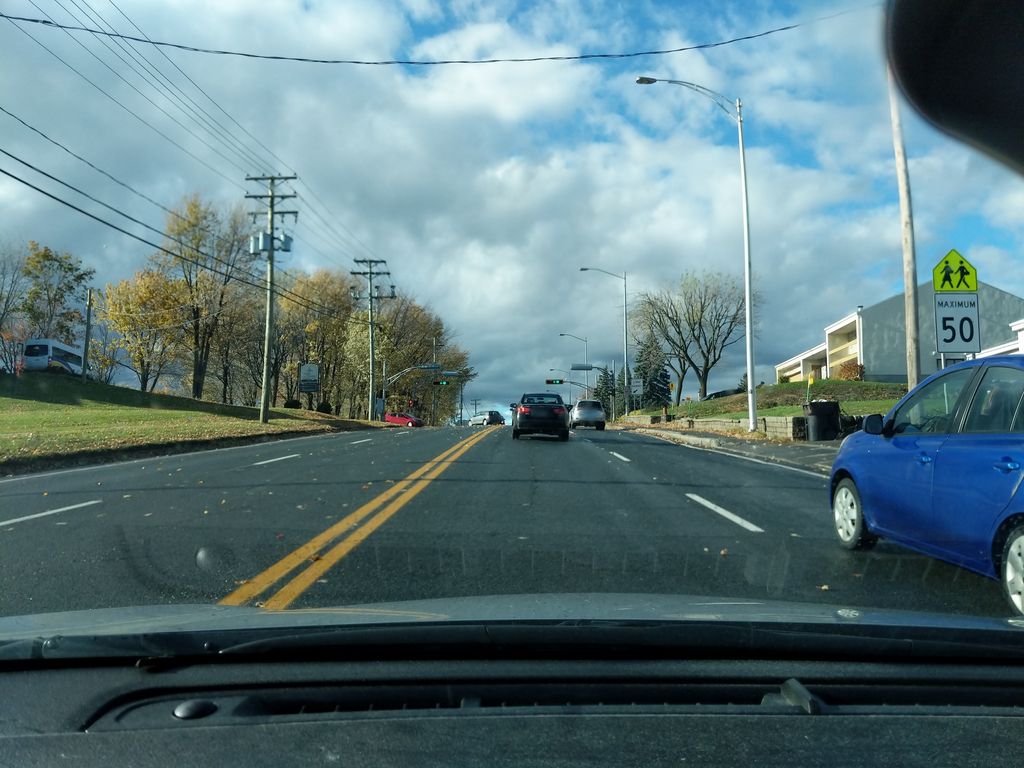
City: quebec_city